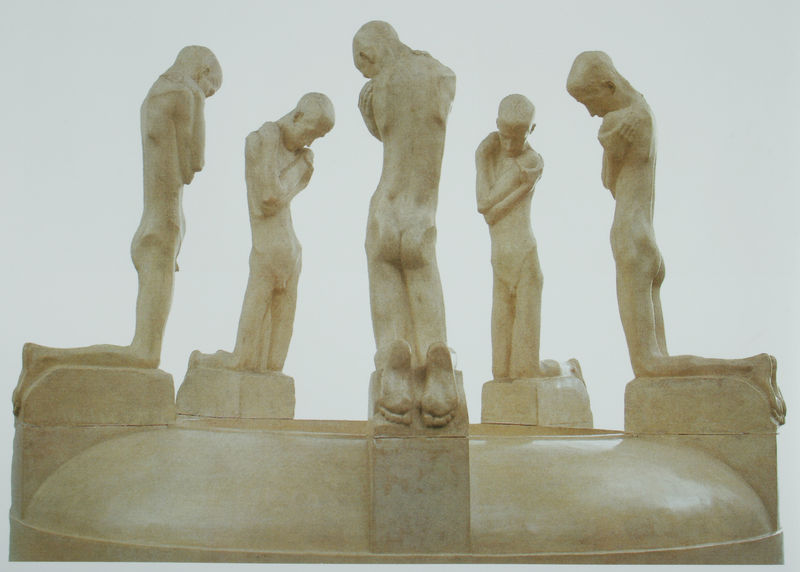
Titel: Brunnen der Knienden
Künstler: George Minne
Standort: Gent
Institution: Museum voor Schone Kunsten
Schlagwörter: akt, fuß, gruppe, kopf, körper, mann, nackt, schatten, weiß, akte, menschen, braun, finger, frankreich, köpfe, licht, marmor, männer, nase, ohr, paris, rücken, blick, beige, expressionismus, arm, arme, sockel, stein, tod, trauer, fünf, hals, hände, einsamkeit, schlank, pose, realismus, gebeugt, ohren, schulter, schultern, zart, brunnen, kinder, kreis, rund, skulptur, statue, beine, füße, gesäß, hintern, rückenansicht, umarmung, haltung, jungen, knaben, moderne, kahl, rand, figuren, jugendstil, nasen, runde, detail, muskeln, glanz, glatze, gesenkt, bildhauerei, nackte, plastik, podest, rodin, allein, ellenbogen, geschlecht, knie, zehen, klimt, ring, dünn, geneigt, foto, fotografie, photographie, knochen, hüften, penis, gefäß, ausgemergelt, ausgezehrt, dürr, kälte, denkmal, glatzen, arsch, rippen, schulterblätter, barfuß, groß, becken, auguste, knien, beten, gebet, photo, verschränkt, skulpturen, statuen, farbfoto, fusssohle, grab, narziss, elend, leid, hunger, griechisch, kniend, andacht, knieen, knieende, senken, kreisförmig, fersen, erbarmen, objekt, abgerundet, wiederholung, schiele, demut, august, mager, taufbecken, adonis, jünglinge, figurengruppe, mahnmal, verschränkte arme, klage, sohlen, identisch, pimmel, verletzlich, geschlechtsteil, auguste rodin, ausgemärgelt, erbarmungswürdig, gleidmaßen, hälser, kahlköfpig, oenis, schulterknochen, fußsohlen, taufstein, schutzlos, auf den knien, po, 1900, 1880, 1890, nackte menschen, 5, 1870, frierend, genitale